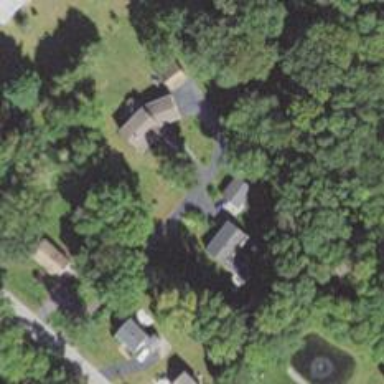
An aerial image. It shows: Residential driveway used as service road.